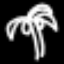
Label: palm tree